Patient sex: M
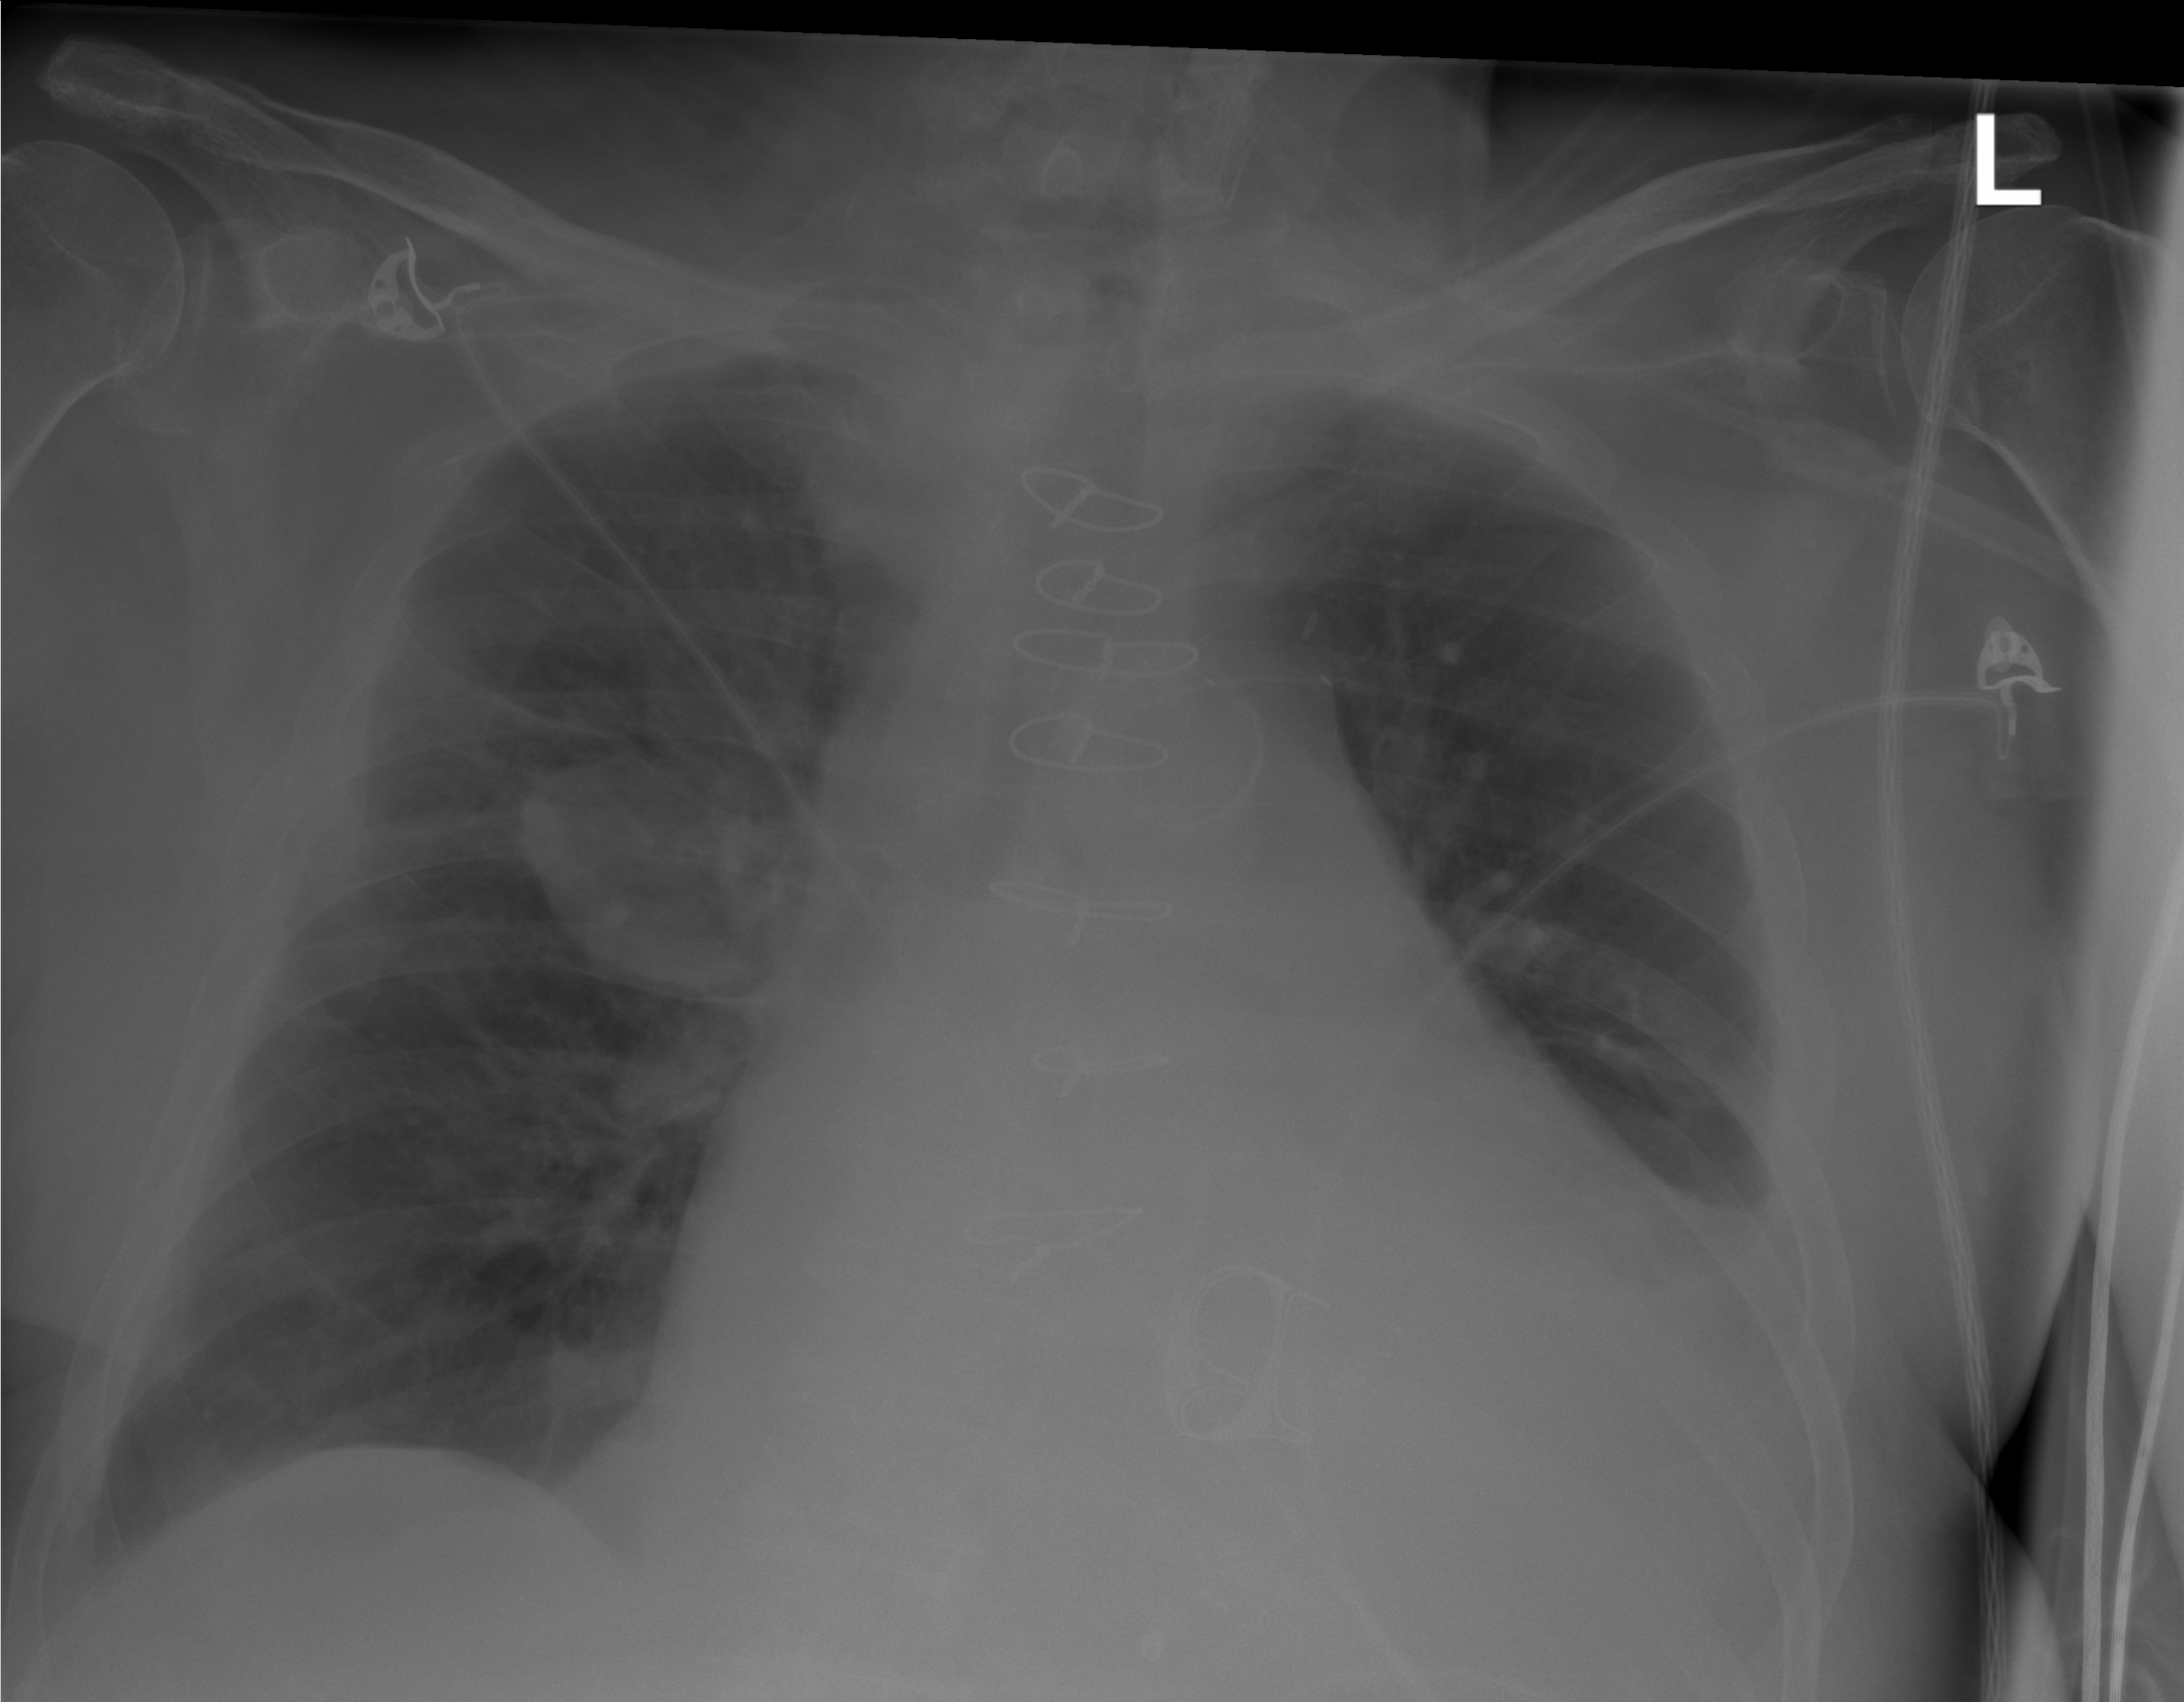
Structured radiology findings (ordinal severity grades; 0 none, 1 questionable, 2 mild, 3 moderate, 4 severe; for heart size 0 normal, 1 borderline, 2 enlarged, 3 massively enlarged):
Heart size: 2
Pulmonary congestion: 1
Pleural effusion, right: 0
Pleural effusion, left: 2
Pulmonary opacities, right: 0
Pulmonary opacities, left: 0
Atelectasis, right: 0
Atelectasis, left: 2